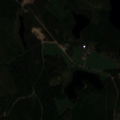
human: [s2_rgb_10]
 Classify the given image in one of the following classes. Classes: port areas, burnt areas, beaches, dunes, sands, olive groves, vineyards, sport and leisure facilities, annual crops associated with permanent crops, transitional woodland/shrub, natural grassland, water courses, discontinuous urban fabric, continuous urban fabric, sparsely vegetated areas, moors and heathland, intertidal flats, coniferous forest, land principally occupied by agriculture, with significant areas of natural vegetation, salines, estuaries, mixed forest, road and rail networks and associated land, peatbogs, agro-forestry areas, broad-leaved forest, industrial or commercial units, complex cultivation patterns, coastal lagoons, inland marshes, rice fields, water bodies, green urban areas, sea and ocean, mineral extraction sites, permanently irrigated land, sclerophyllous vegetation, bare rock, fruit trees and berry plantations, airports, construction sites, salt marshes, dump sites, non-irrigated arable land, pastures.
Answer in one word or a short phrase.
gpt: coniferous forest, mixed forest, transitional woodland/shrub, water bodies